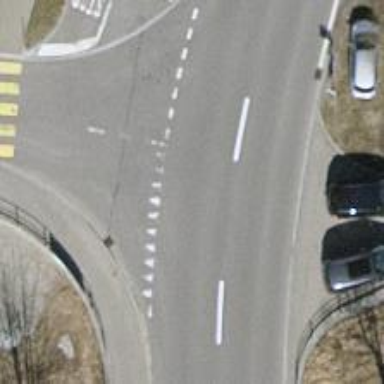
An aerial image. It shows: Road with "give way" sign.